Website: home-depot
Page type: payment
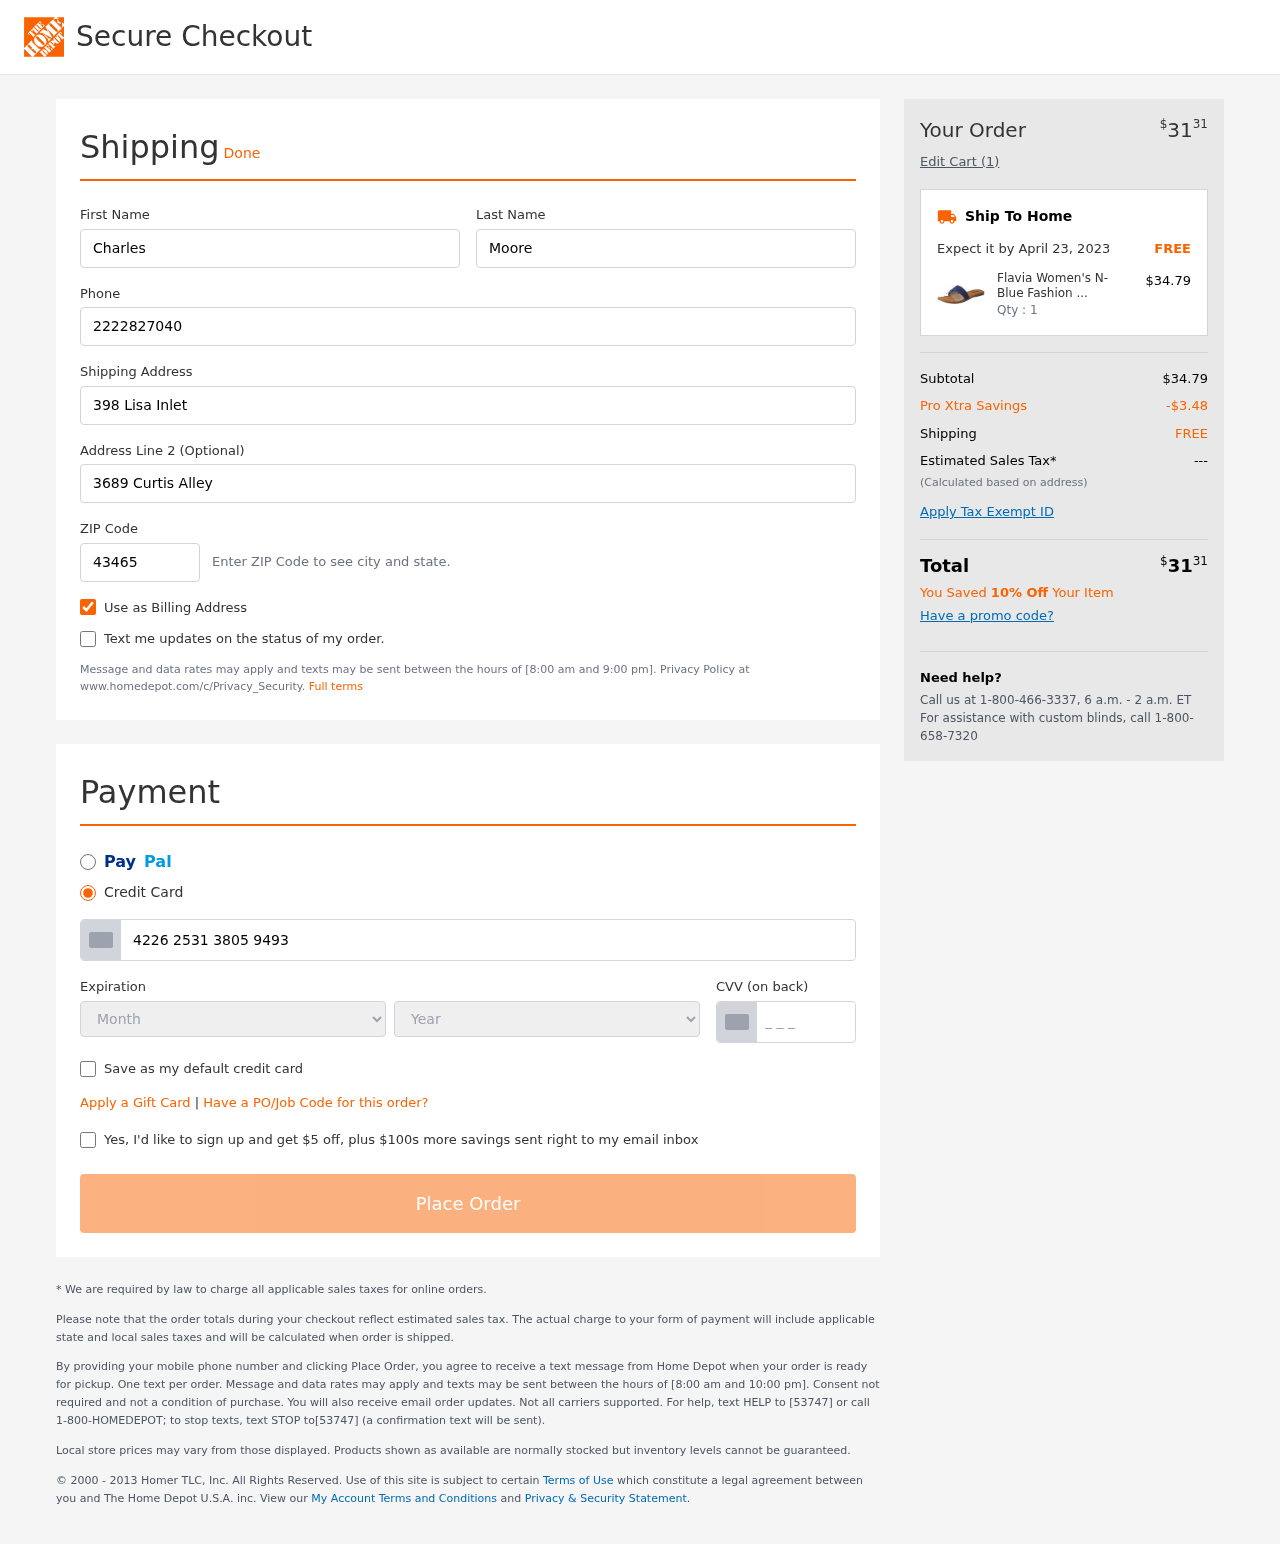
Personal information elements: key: PII_CARD_CVV
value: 697
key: PII_CARD_EXPIRY_MONTH
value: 09
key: PII_CARD_EXPIRY_YEAR
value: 30
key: PII_CARD_NUMBER
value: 4226 2531 3805 9493
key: PII_FIRSTNAME
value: Charles
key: PII_LASTNAME
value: Moore
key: PII_PHONE
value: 2222827040
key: PII_POSTCODE
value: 43465
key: PII_STREET
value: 398 Lisa Inlet
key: PII_STREET2
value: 3689 Curtis Alley
Product elements: key: PRODUCT1_NAME
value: Flavia Women's N-Blue Fashion Slippers-7 UK (39 EU) (8 US) (FL/246/NVY-BLU)
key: PRODUCT1_PRICE
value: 34.79
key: PRODUCT1_QUANTITY
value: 1
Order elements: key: ORDER_TOTAL
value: $3131
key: ORDER_NUM_ITEMS
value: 1
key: ORDER_DELIVERY_DATE
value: April 23, 2023
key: ORDER_SUBTOTAL
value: $34.79
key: ORDER_DISCOUNT
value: -$3.48
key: ORDER_SHIPPING_COST
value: FREE